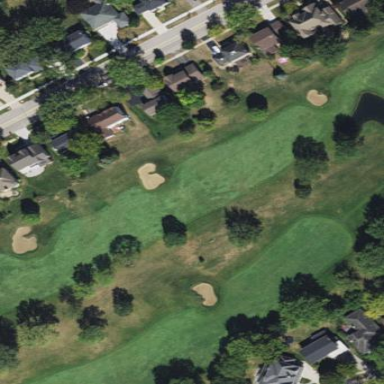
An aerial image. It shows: Mown grass area designated for golf activities. It is fairway situated in recreation ground used for leisure purposes.